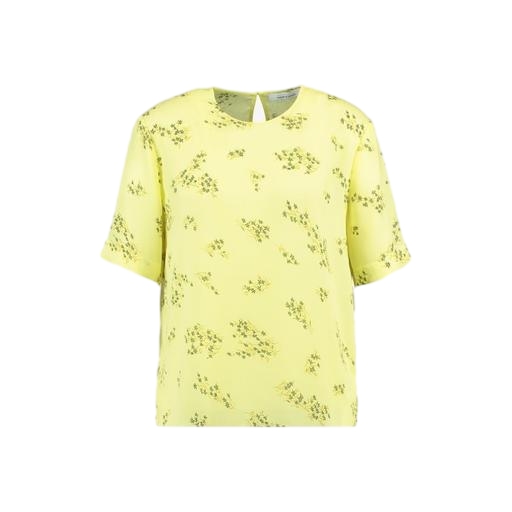
yellow floral-print top, yellow blossom t-shirt, yellow dillon-fit floral shirt, white background